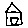
Label: house